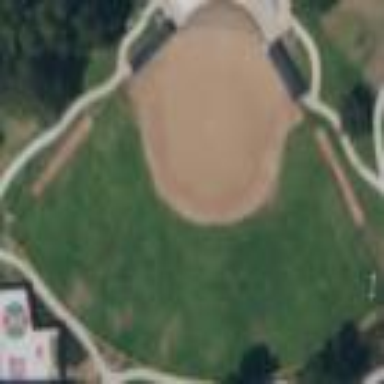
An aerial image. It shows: Softball pitch for leisure and sport activities.